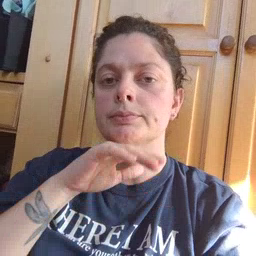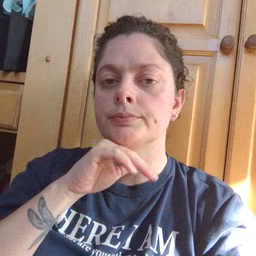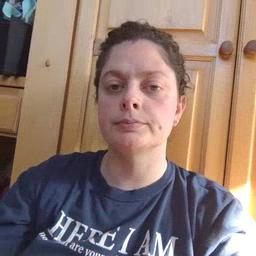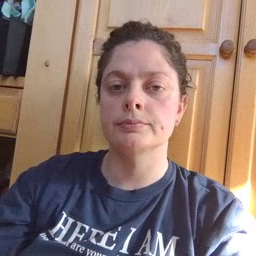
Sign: pig